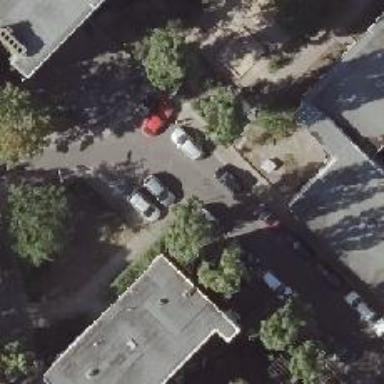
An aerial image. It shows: Residential road with asphalt surface and sidewalks on both sides. There is parallel parking available on the street.